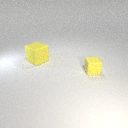
small yellow rubber cube in front of large yellow rubber cube